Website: walmart
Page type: store-pickup
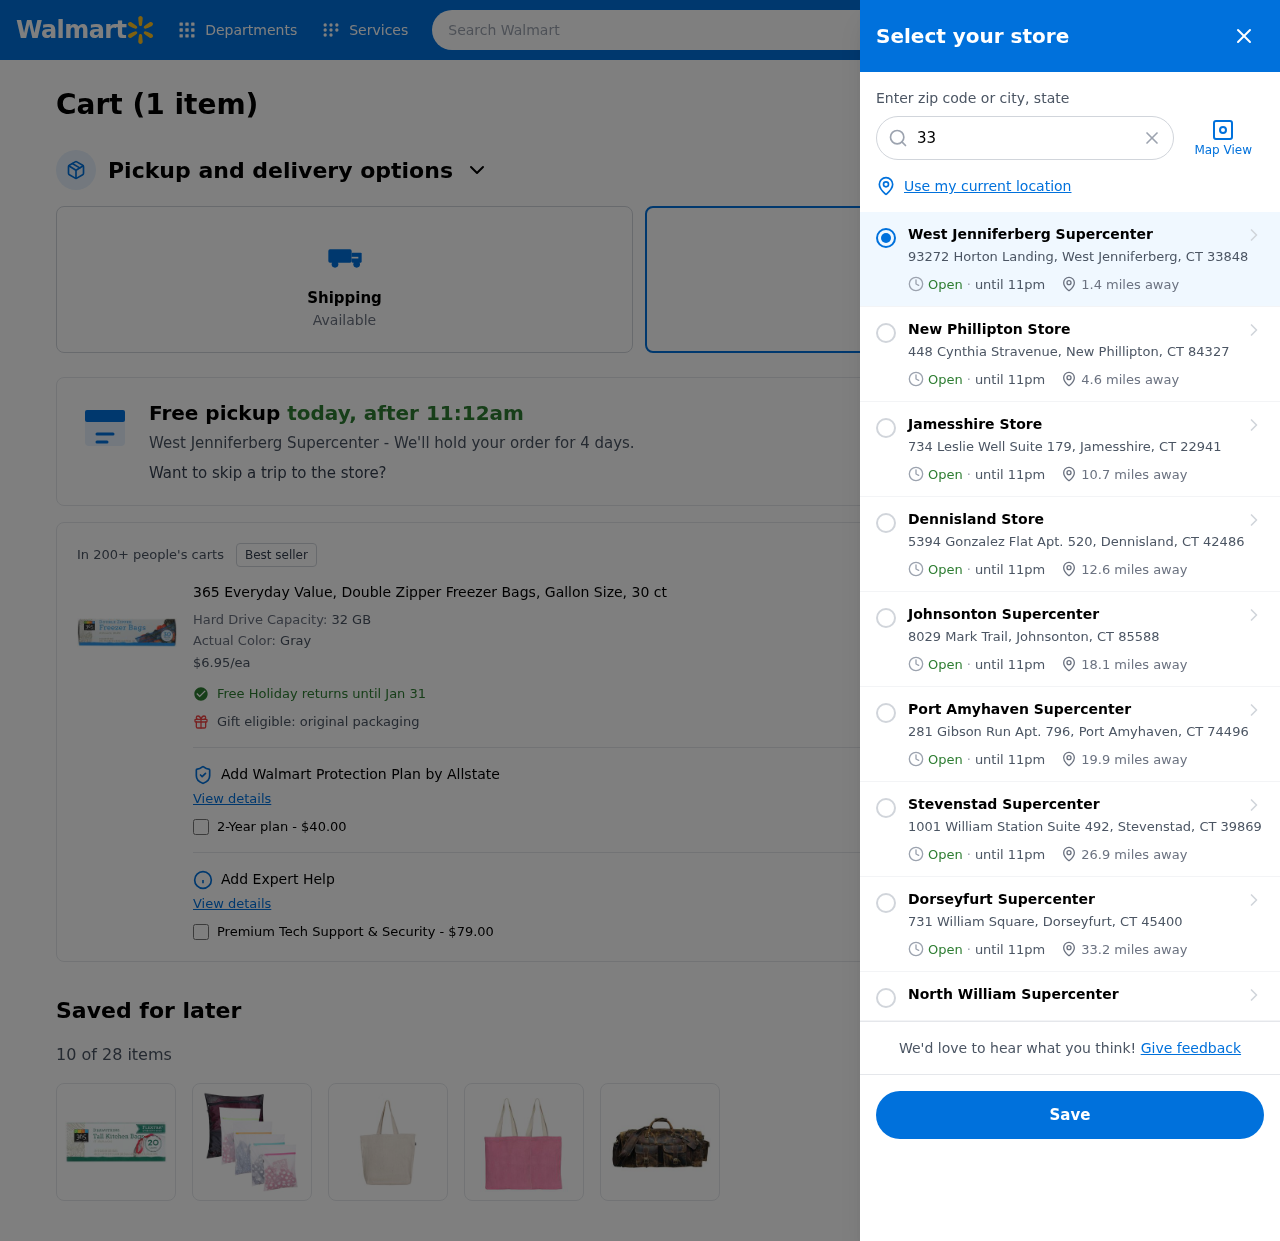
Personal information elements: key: PII_CITY
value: West Jenniferberg
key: PII_CITY
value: West Jenniferberg Supercenter
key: PII_CITY_STATE_ZIP
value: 93272 Horton Landing, West Jenniferberg, CT 33848
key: PII_LOCATION1_CITY
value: New Phillipton Store
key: PII_LOCATION1_CITY_STATE_ZIP
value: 448 Cynthia Stravenue, New Phillipton, CT 84327
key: PII_LOCATION2_CITY
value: Jamesshire Store
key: PII_LOCATION2_CITY_STATE_ZIP
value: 734 Leslie Well Suite 179, Jamesshire, CT 22941
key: PII_LOCATION3_CITY
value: Dennisland Store
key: PII_LOCATION3_CITY_STATE_ZIP
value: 5394 Gonzalez Flat Apt. 520, Dennisland, CT 42486
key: PII_LOCATION4_CITY
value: Johnsonton Supercenter
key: PII_LOCATION4_CITY_STATE_ZIP
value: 8029 Mark Trail, Johnsonton, CT 85588
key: PII_LOCATION5_CITY
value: Port Amyhaven Supercenter
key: PII_LOCATION5_CITY_STATE_ZIP
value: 281 Gibson Run Apt. 796, Port Amyhaven, CT 74496
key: PII_LOCATION6_CITY
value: Stevenstad Supercenter
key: PII_LOCATION6_CITY_STATE_ZIP
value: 1001 William Station Suite 492, Stevenstad, CT 39869
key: PII_LOCATION7_CITY
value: Dorseyfurt Supercenter
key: PII_LOCATION7_CITY_STATE_ZIP
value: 731 William Square, Dorseyfurt, CT 45400
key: PII_LOCATION8_CITY
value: North William Supercenter
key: PII_POSTCODE
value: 33848
Product elements: key: PRODUCT1_NAME
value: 365 Everyday Value, Double Zipper Freezer Bags, Gallon Size, 30 ct
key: PRODUCT1_PRICE
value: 6.95
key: PRODUCT1_DESC
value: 32 GB
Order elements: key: ORDER_NUM_ITEMS
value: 1
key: ORDER_NUM_ITEMS
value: Cart (1 item)
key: ORDER_DELIVERY_DATE
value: today, after 11:12am
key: ORDER_ITEM1_QUANTITY
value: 1
Search elements: key: HEADER_SEARCH
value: Search Walmart
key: SEARCH_LOCATION
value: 33848